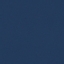
Land use / land cover class: SeaLake